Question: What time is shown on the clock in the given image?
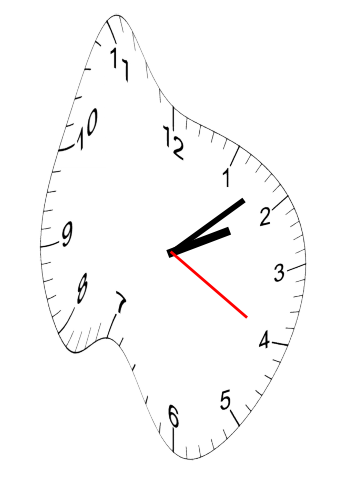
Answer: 02:08:20